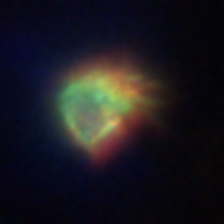
Taxon: Ciliates
Group: Other